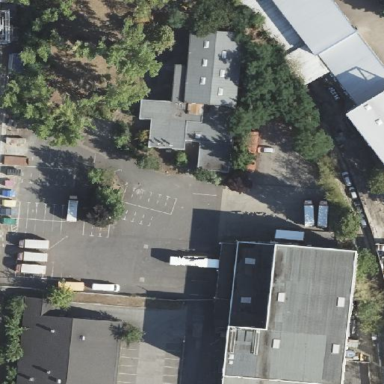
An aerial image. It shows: Warehouse building.